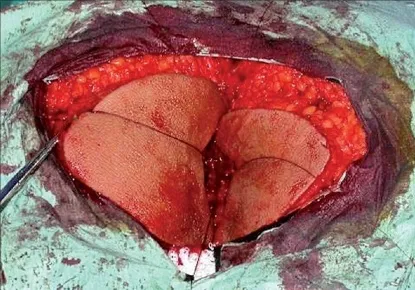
Preparations of bilateral V-Y advancement flap after removal of the lesion.
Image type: medical_photograph (other_medical_photograph)